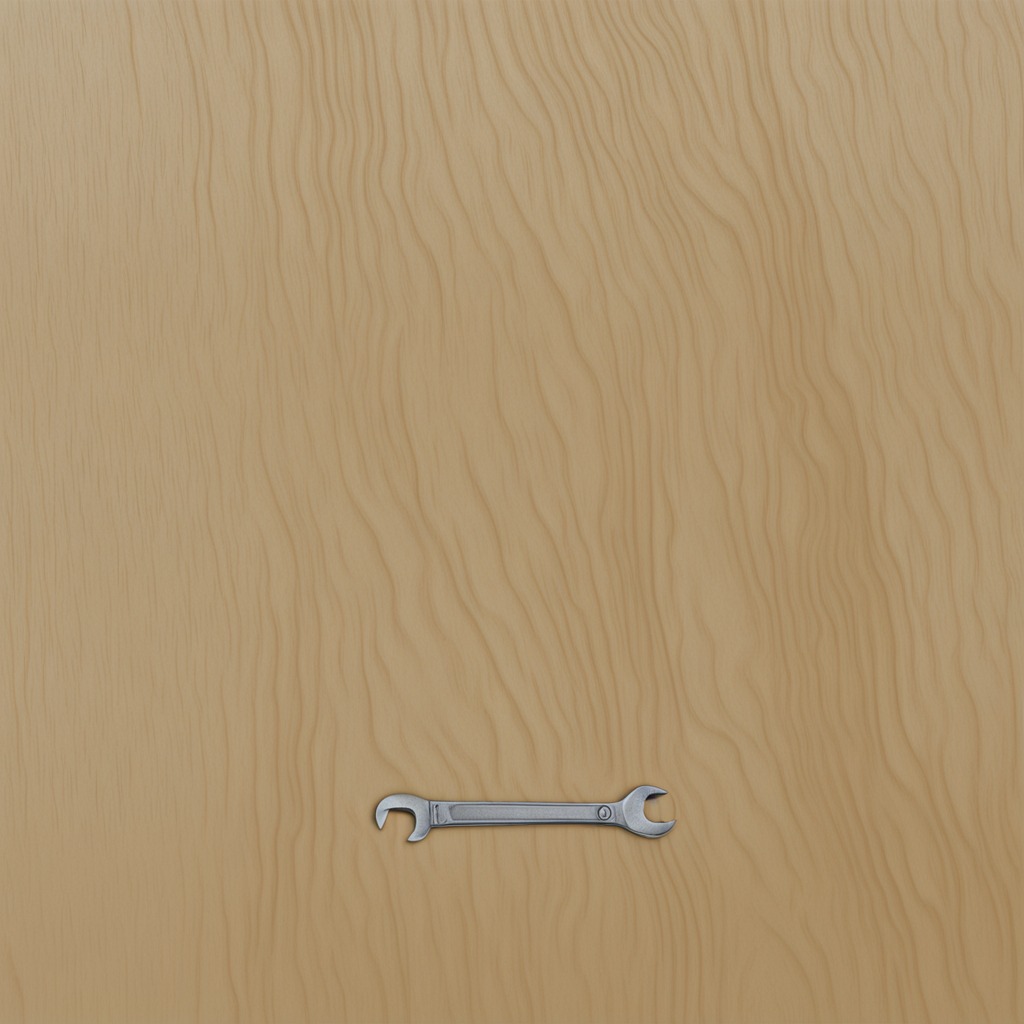
A wrench lying on the plywood surface in a paint workshop lit by afternoon window light.